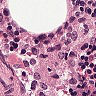
Metastatic tissue present: no